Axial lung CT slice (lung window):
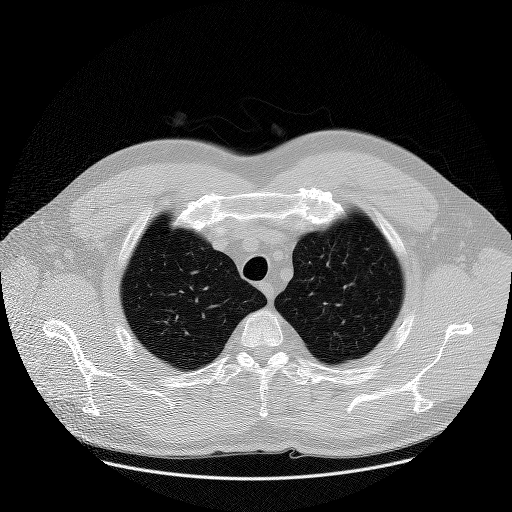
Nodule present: no